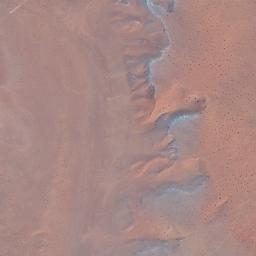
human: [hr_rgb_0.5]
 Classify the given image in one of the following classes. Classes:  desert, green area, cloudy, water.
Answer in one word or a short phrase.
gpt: desert